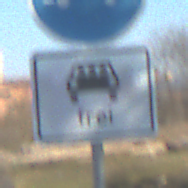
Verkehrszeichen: MehrfachbesetzePersonenkraftwagenFrei
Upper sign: Busssonderstreifen
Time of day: MorningAfternoon
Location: Outdoor (Nature)
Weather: PartlyCloudy
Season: NotSpecified
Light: Natural